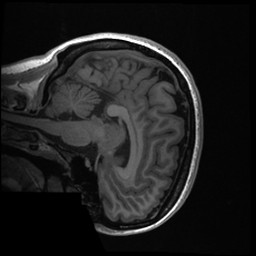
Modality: T1w
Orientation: sagittal
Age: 24
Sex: female
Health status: healthy